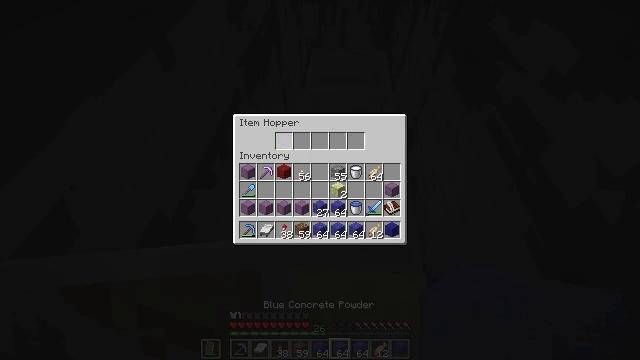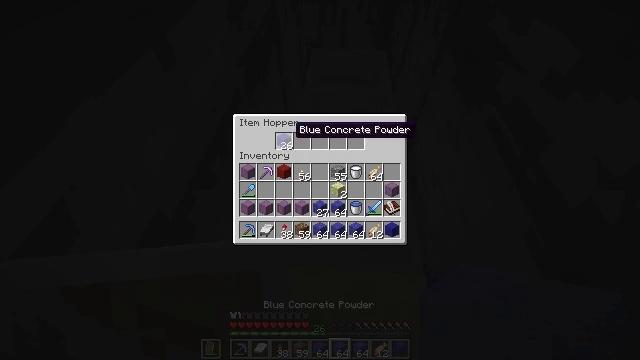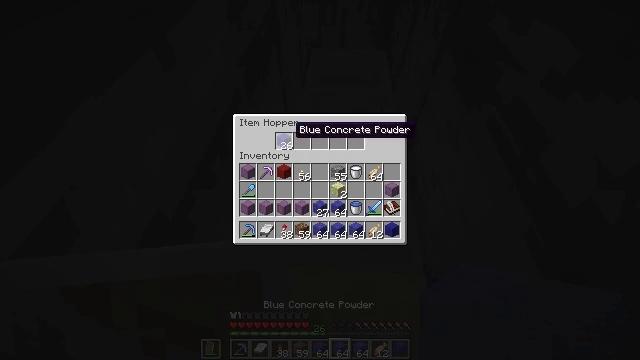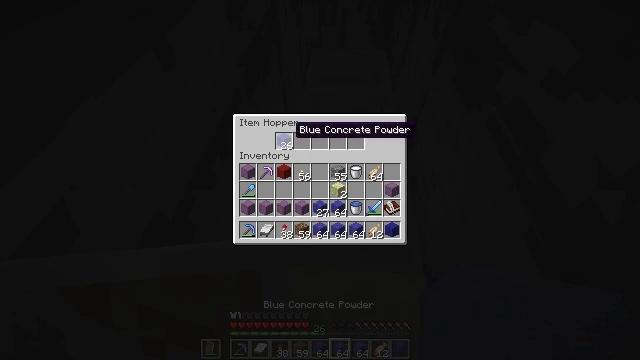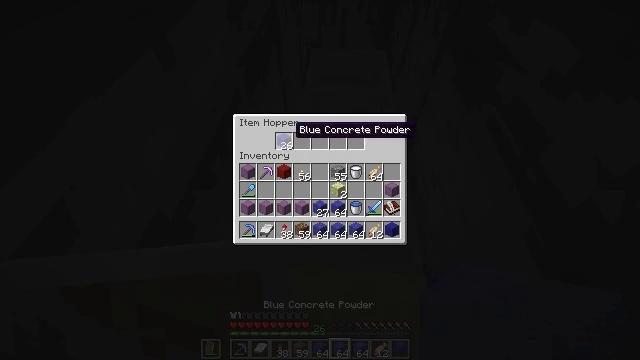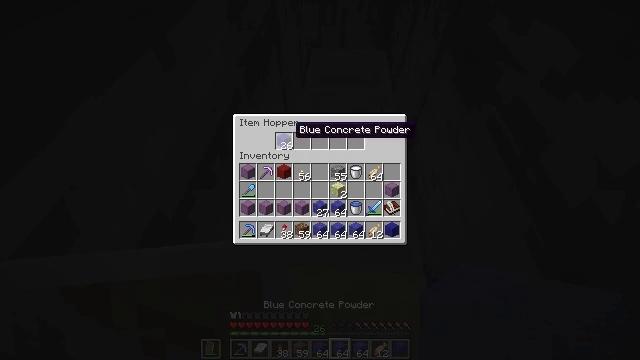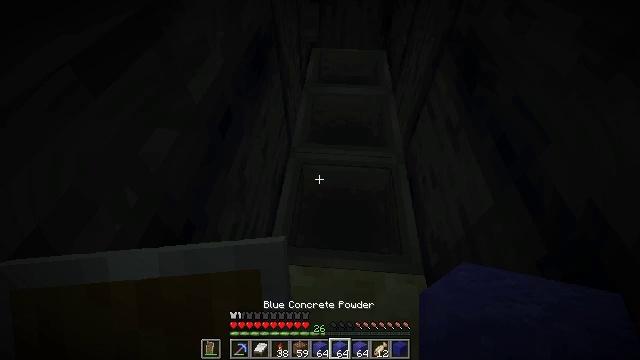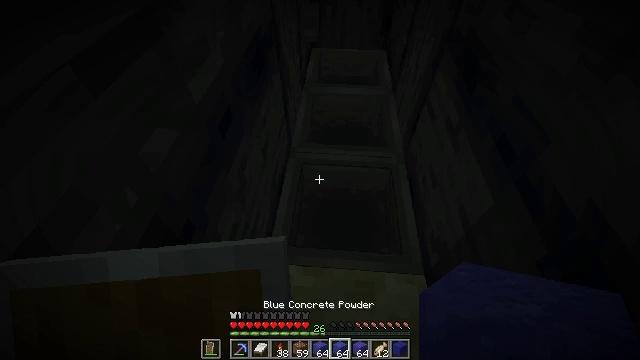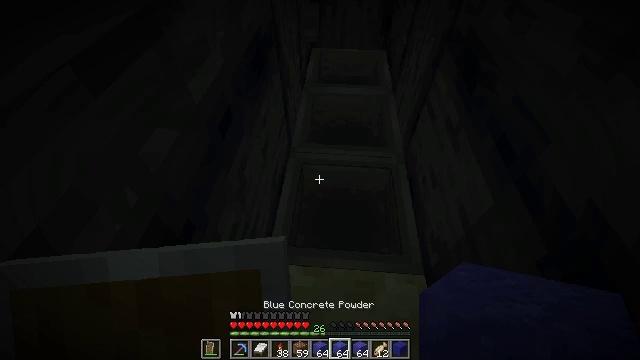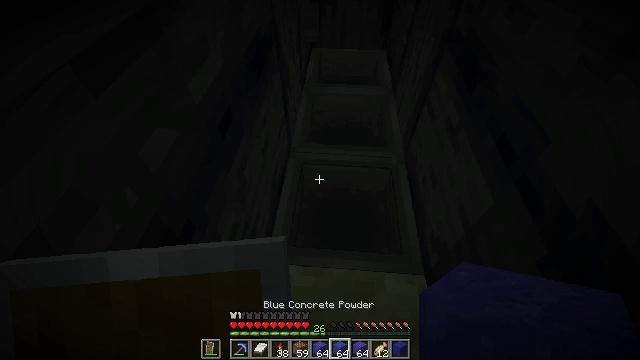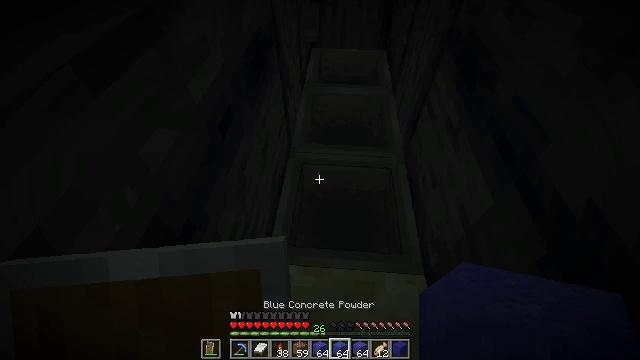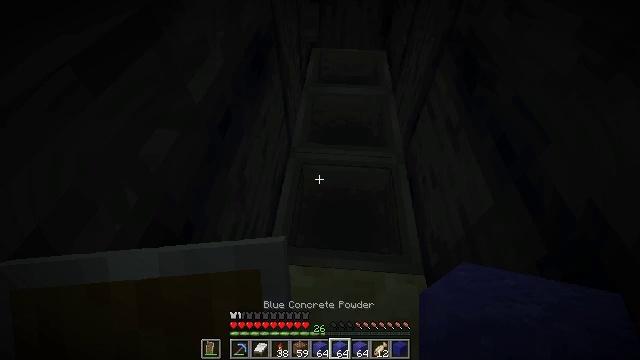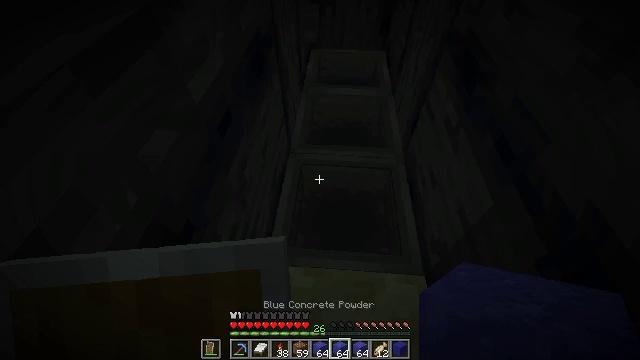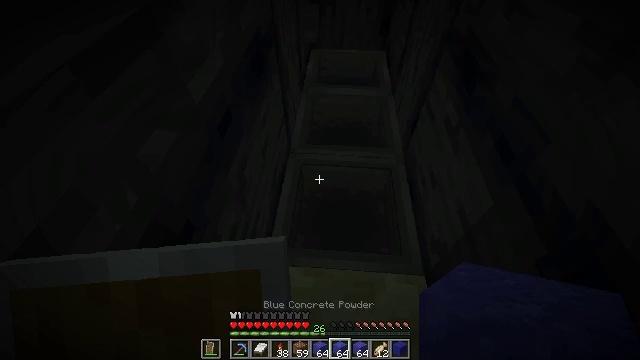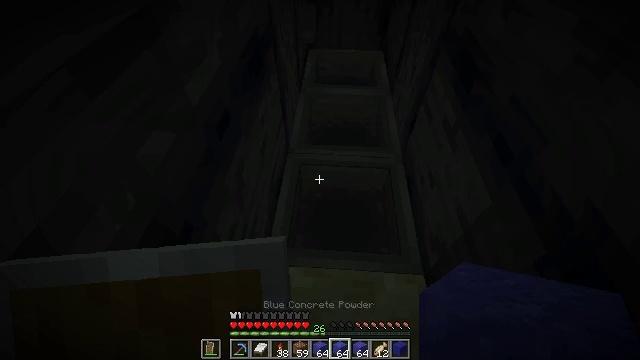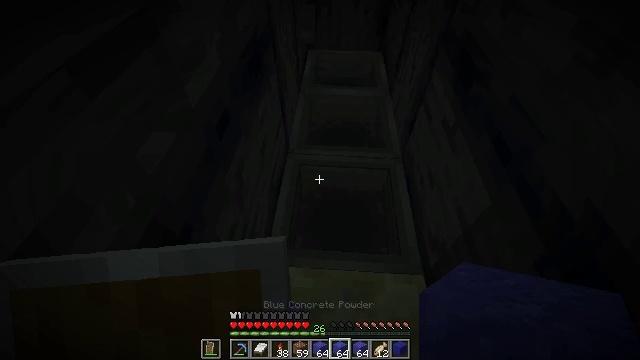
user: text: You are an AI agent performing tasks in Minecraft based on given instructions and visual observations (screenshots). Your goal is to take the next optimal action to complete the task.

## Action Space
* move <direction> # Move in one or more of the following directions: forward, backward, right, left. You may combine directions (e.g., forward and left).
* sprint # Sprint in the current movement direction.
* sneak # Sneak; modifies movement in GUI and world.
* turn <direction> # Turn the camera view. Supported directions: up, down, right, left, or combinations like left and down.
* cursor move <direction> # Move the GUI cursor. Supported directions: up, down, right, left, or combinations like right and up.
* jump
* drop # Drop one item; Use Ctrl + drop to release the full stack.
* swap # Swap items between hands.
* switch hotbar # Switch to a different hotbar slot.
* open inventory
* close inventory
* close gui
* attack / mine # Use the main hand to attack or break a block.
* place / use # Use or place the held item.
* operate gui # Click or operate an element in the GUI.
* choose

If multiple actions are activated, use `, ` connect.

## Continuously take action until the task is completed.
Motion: motion action
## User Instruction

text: Get some red concrete powder.
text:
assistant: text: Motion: sneak
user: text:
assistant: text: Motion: sneak
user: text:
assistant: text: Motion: sneak
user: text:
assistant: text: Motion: sneak
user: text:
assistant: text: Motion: no_op
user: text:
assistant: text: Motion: close inventory
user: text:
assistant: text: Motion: close inventory
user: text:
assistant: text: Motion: close inventory
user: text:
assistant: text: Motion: close inventory
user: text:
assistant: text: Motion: no_op
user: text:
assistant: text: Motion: no_op
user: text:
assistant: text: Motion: no_op
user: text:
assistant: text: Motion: no_op
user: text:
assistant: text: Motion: no_op
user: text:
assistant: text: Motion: use / place
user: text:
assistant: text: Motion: use / place
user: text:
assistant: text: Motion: use / place
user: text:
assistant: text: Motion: no_op
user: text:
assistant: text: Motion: no_op
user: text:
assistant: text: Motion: open gui
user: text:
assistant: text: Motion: no_op
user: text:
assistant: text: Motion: no_op
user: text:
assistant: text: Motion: no_op
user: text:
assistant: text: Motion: no_op
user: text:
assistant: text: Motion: no_op
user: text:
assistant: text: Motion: no_op
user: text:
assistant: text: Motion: no_op
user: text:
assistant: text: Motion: no_op
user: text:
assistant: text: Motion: close gui
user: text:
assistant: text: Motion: open inventory